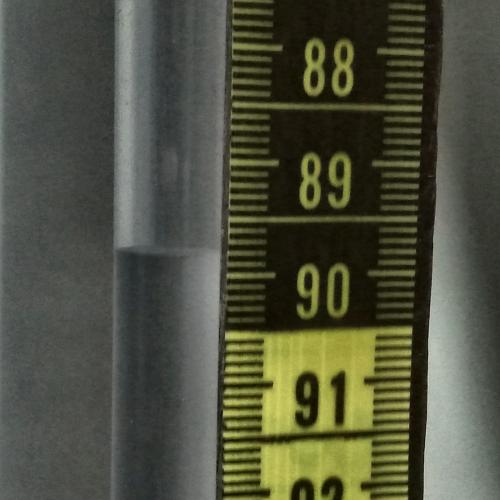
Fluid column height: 89.8 cm